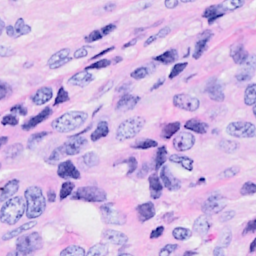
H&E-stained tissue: Breast